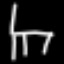
Label: chair